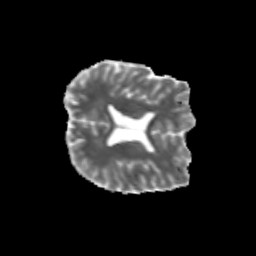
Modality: MD
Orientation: axial
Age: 36
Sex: male
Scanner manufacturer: siemens
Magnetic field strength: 3 T
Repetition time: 3.5 s
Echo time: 0.125 s